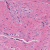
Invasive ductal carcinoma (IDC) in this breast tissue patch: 0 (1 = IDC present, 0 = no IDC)